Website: macys
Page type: payment
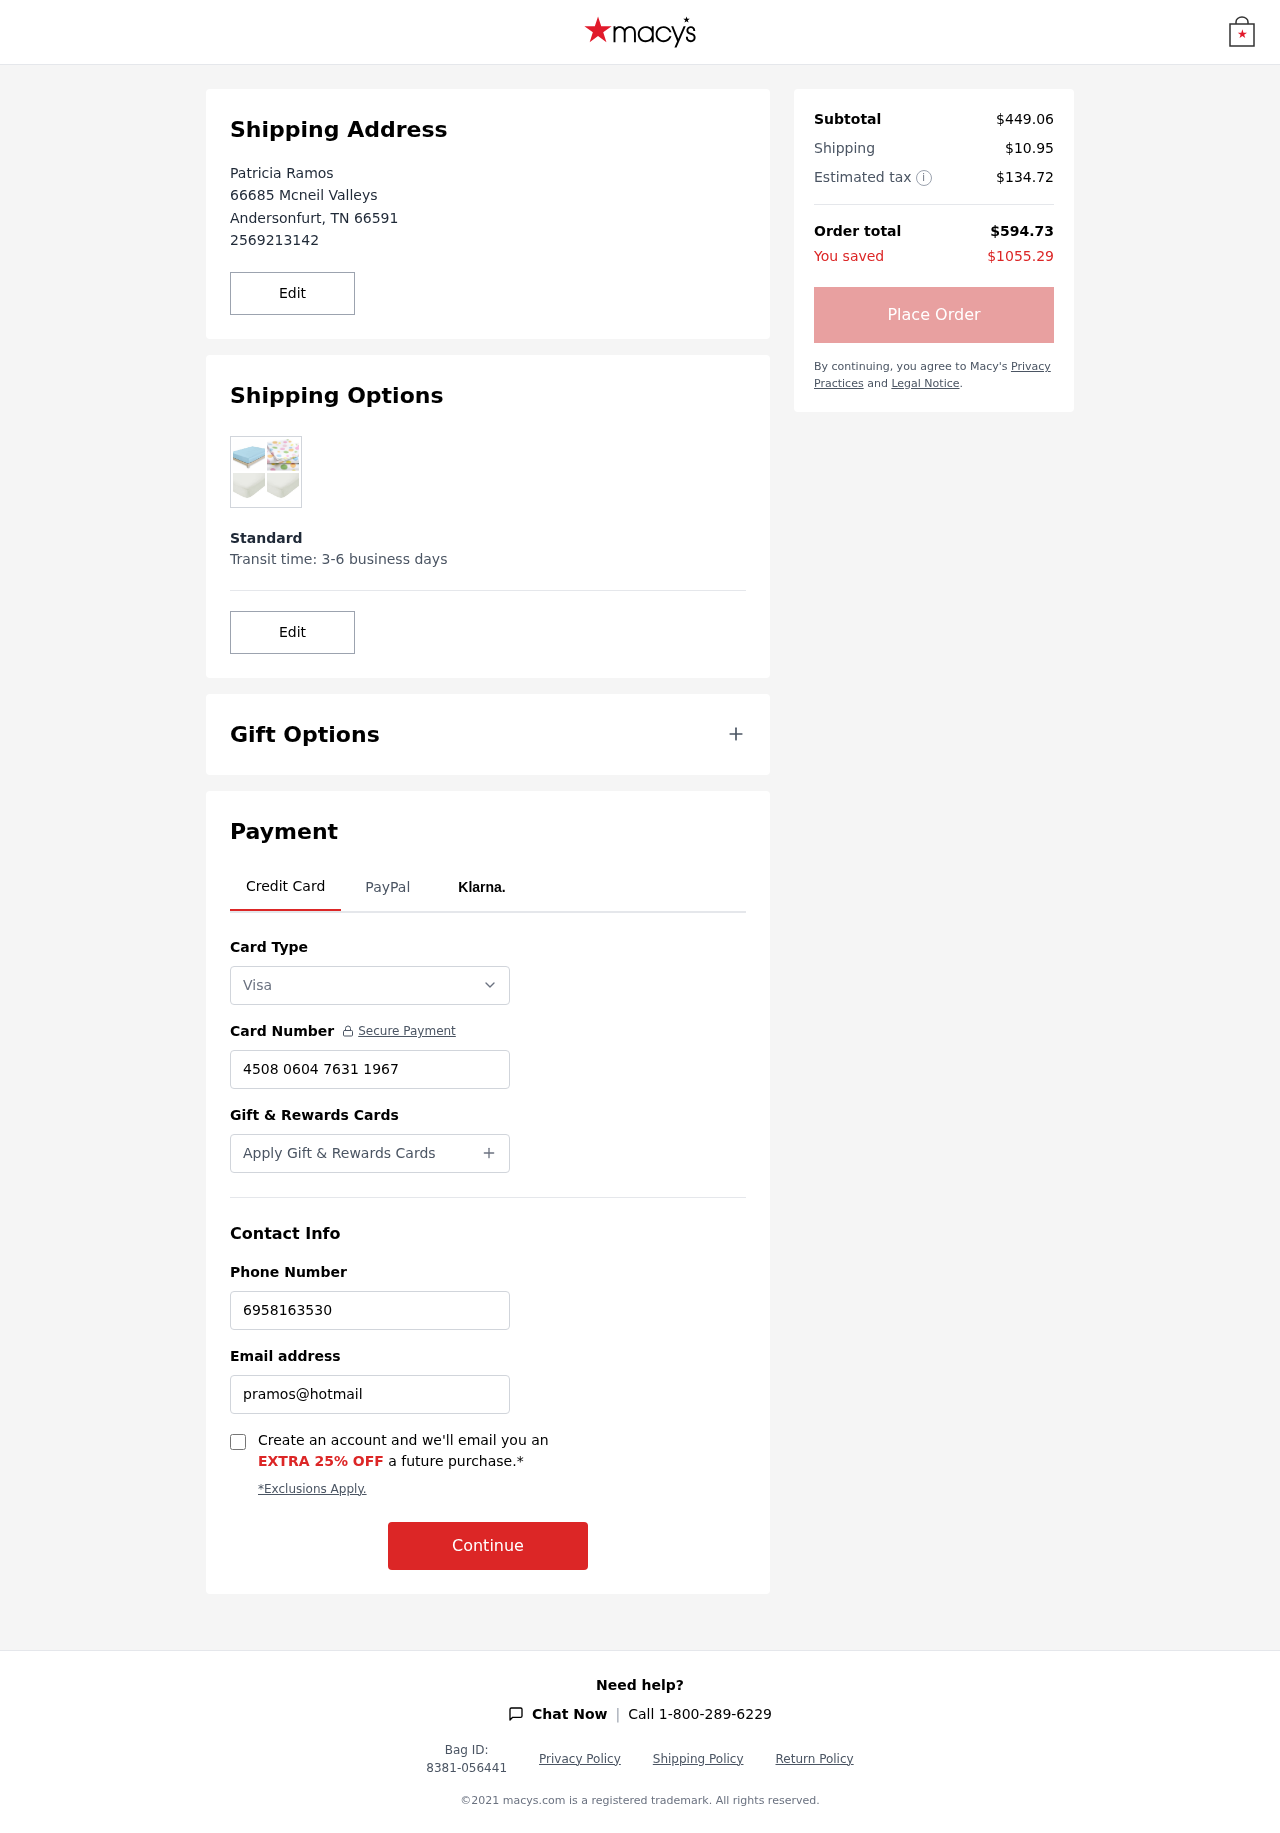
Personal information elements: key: PII_CARD_NUMBER
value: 4508 0604 7631 1967
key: PII_CARD_TYPE
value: Visa
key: PII_CITY
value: Andersonfurt
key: PII_EMAIL
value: pramos@hotmail.com
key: PII_FULLNAME
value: Patricia Ramos
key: PII_PHONE
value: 2569213142
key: PII_PHONE_ALT
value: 6958163530
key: PII_POSTCODE
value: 66591
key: PII_STATE_ABBR
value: TN
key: PII_STREET
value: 66685 Mcneil Valleys
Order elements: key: ORDER_SUBTOTAL
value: $449.06
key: ORDER_SHIPPING_COST
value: $10.95
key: ORDER_TAX
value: $134.72
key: ORDER_TOTAL
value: $594.73
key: ORDER_SAVINGS
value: $1055.29